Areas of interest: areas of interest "Driving School"
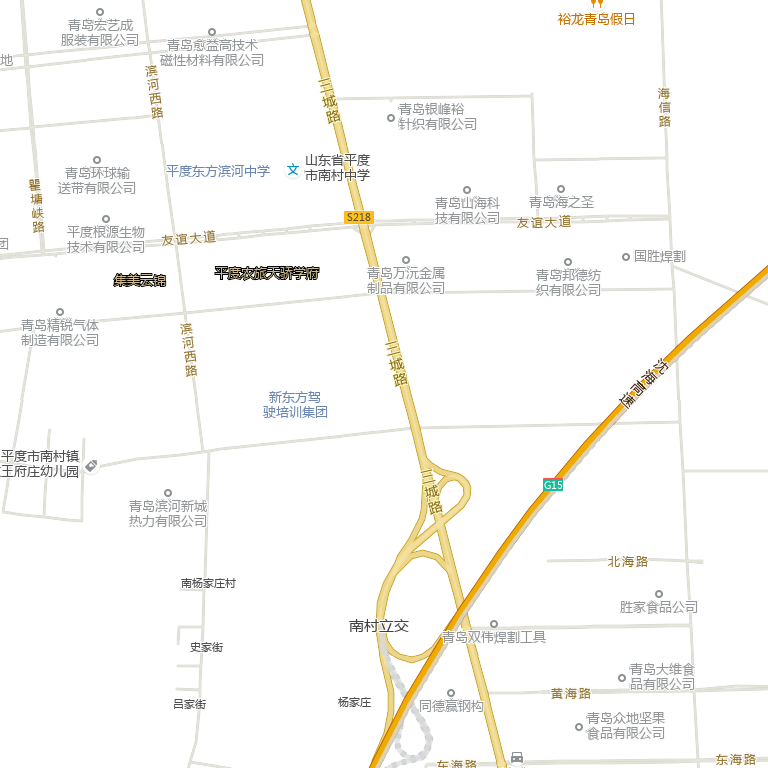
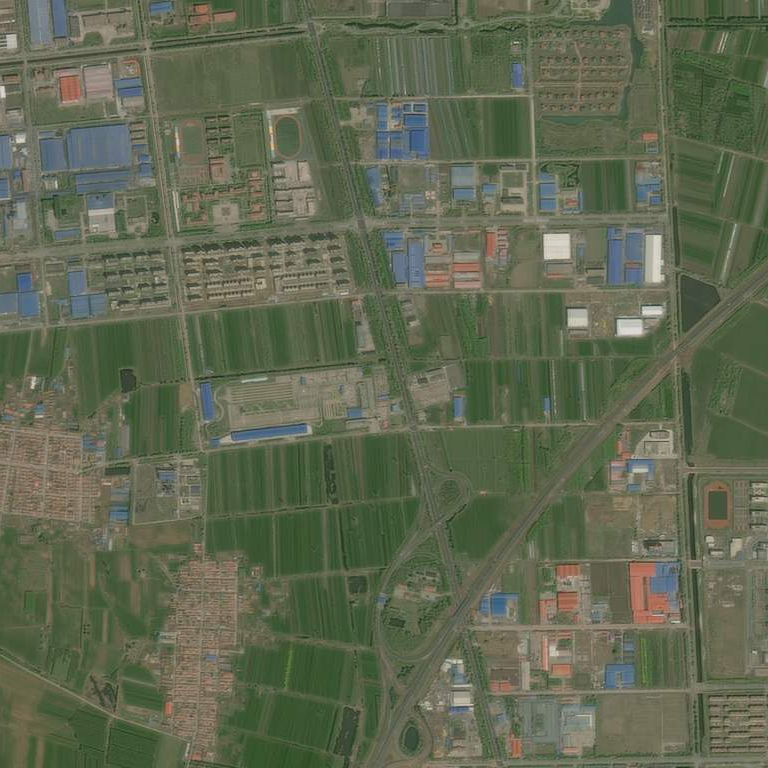